Question: I have that database diagram (MySQL). Each 'Book' has assigned a 'BookLanguage'. Each 'BookLanguage' has two different 'LanguageNames' (the globalization purpose). And also, each 'Book' can have an additional 'BookLanguage' .
And here's the problem - I'm stuck here while building a SQL query for searching for that 'Books', whose have some string in the 'BookLanguageNames'. It's simple to build the query with joining the 'BookLanguage' and 'BookLanguageNames' but how to cope with the 'AdditionalBookLanguages' ?

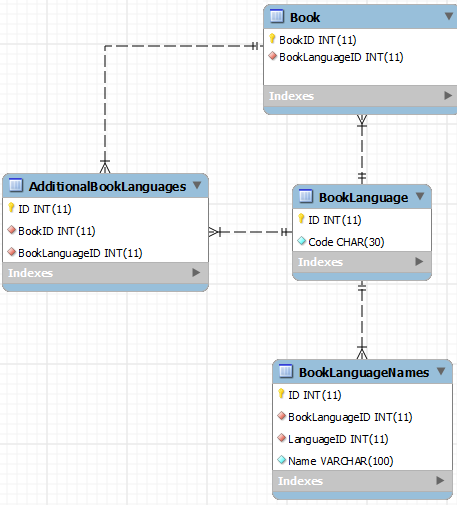
Answer: How about simplifying the database design? Have three tables 'Book', 'BookLanguageName' (both of them similar structure to yours) and, instead of 'AdditionalBookLanguage' and 'BookLanguage' have a "lookup table" - 'BookLanguage':
1. Book - here you keep all the information about the books.
2. BookLanguage - only three columns: BookID, BookLanguageID (or Code) and a boolean is_additional. BookID and BookLanguageID would be a composite primary key.
3. Language - here you keep all information related to a particular language.
In such case, writing query would be easier.